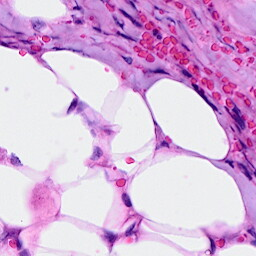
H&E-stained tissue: Breast